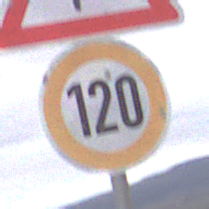
Verkehrszeichen: Geschwindigkeit120
Zusatzzeichen oben: FlugbetriebRechts
Umgebung: Outdoor, Nature
Tageszeit: Midday
Wetter: Overcast
Licht: Natural
Jahreszeit: NotSpecified
Kontrast: LowContrast